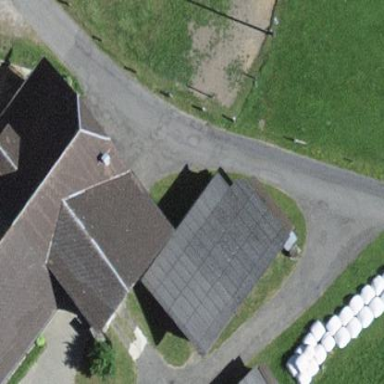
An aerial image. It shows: Barn.